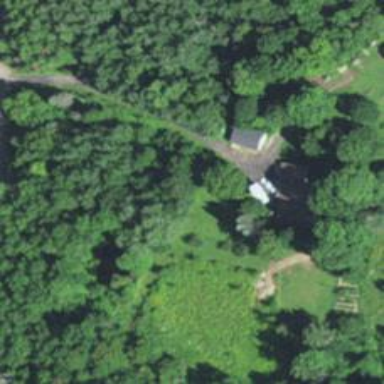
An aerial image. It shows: Beautiful woodland area.